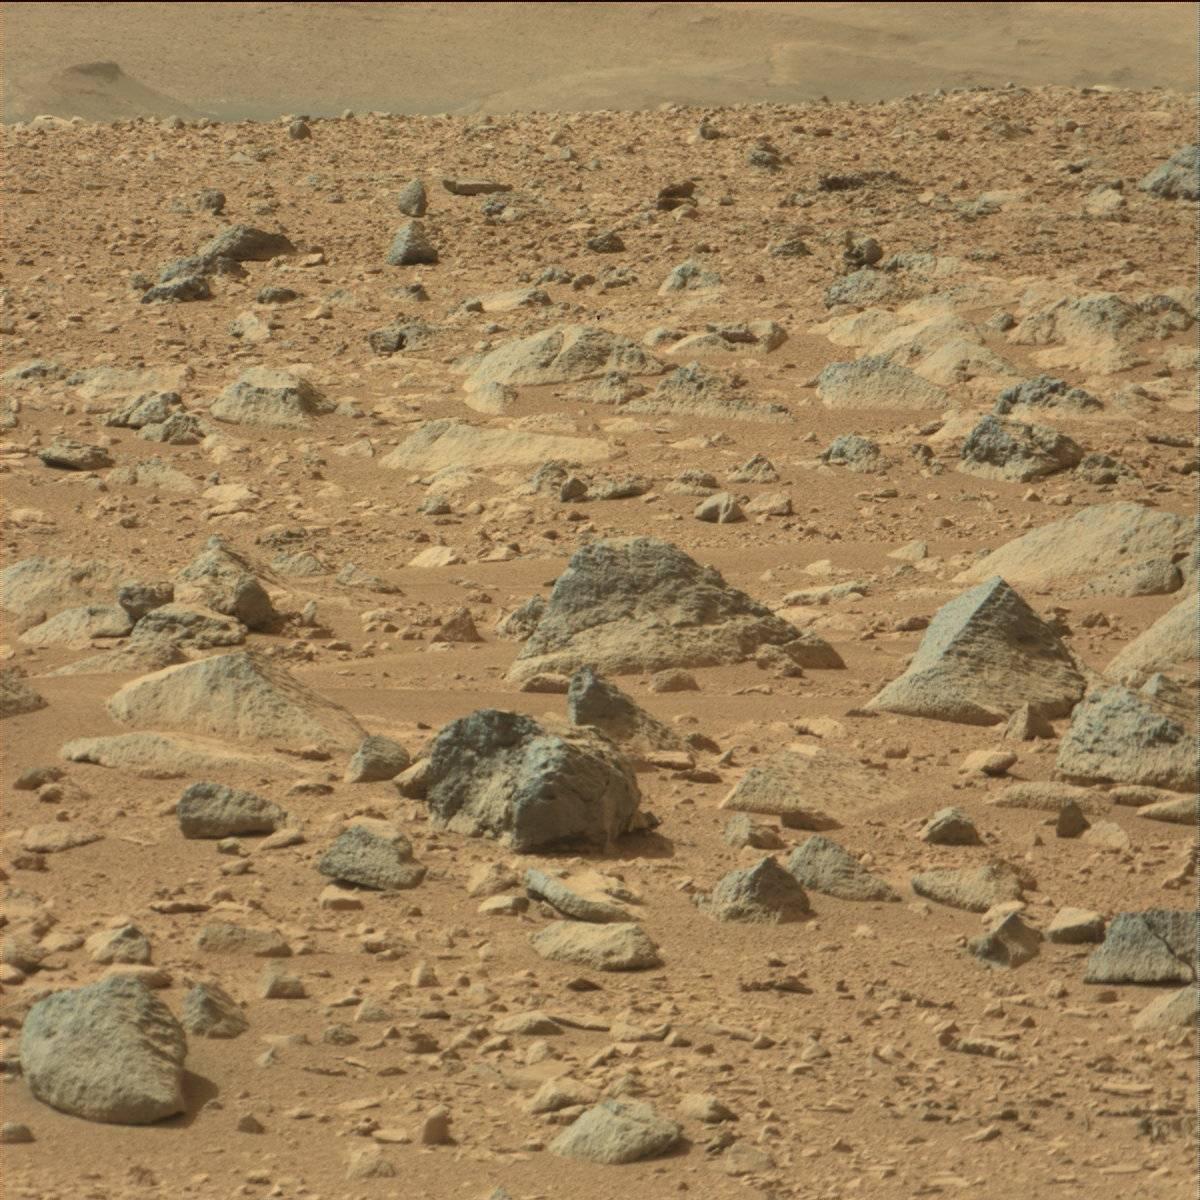
Terrain classes present: Bedrock, Ridge, Rock, Sand / Soil